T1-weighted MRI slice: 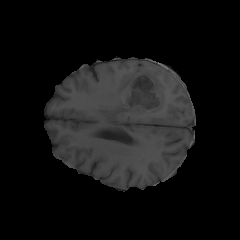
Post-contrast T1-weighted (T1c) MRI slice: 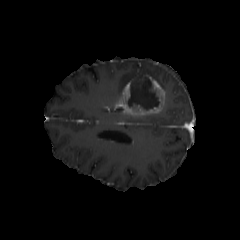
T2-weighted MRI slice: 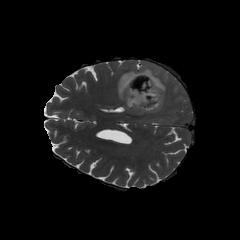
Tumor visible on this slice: yes